Field crop: maize
Growth stage: 2
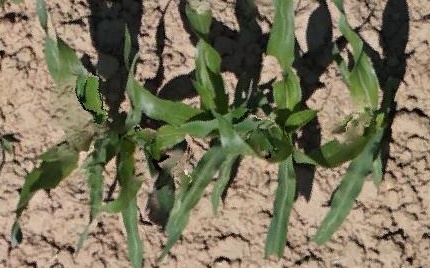
Species: maize